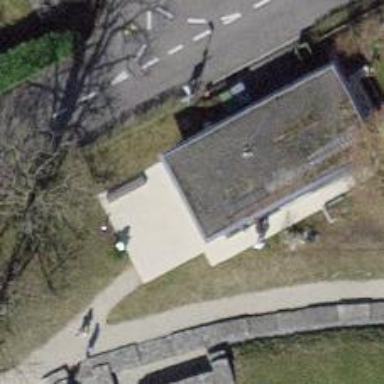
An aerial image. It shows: Toilets are available here.